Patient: sex F, age 58
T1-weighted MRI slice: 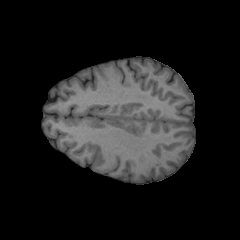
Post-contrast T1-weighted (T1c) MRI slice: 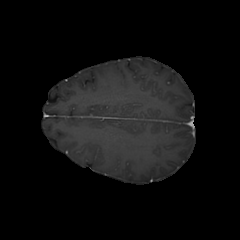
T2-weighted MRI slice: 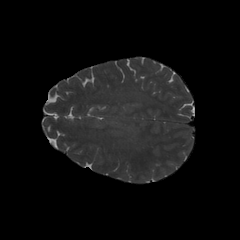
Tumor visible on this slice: no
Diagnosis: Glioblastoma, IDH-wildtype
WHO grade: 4